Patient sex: M
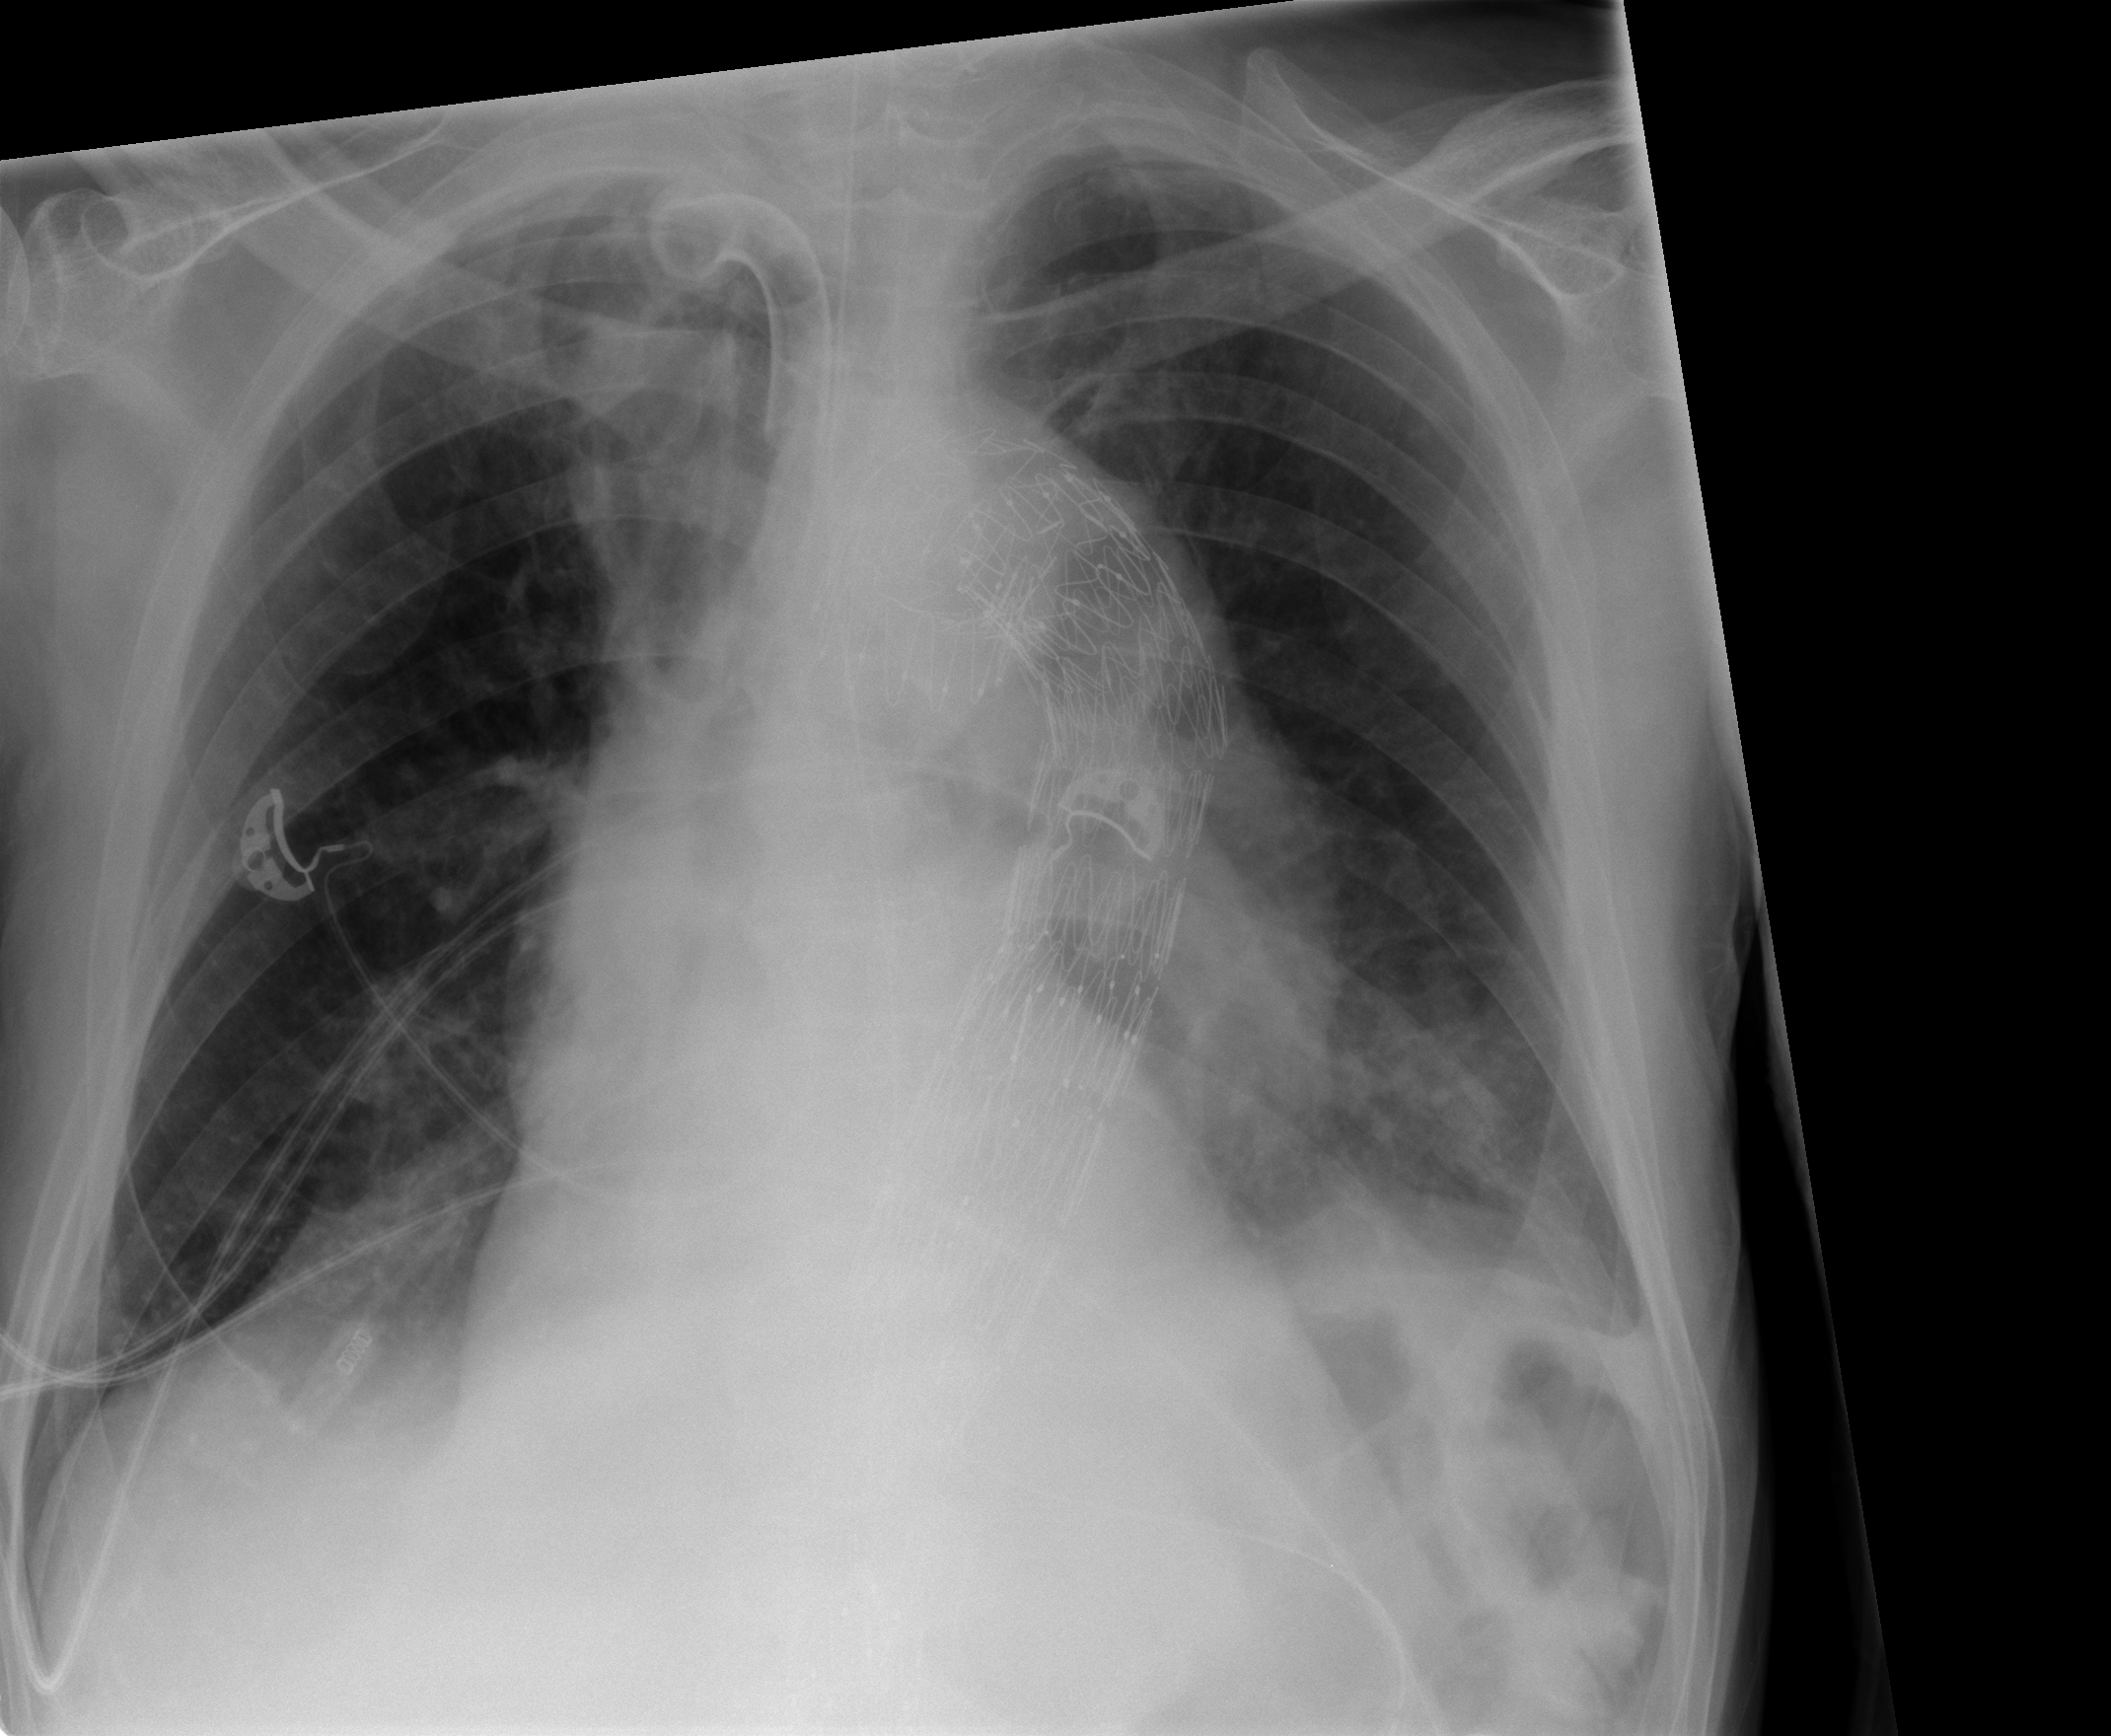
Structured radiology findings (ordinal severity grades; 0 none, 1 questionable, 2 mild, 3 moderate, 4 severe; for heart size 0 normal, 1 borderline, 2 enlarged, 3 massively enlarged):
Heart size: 1
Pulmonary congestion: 0
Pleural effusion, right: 0
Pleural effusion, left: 2
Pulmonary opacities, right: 0
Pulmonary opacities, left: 0
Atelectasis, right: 2
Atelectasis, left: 2